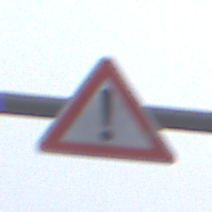
Verkehrszeichen: Gefahrenstelle
Umgebung: Outdoor, RoadRail
Tageszeit: MorningAfternoon
Wetter: Overcast
Licht: Natural
Jahreszeit: NotSpecified
Kontrast: LowContrast